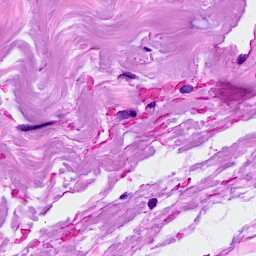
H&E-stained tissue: Breast